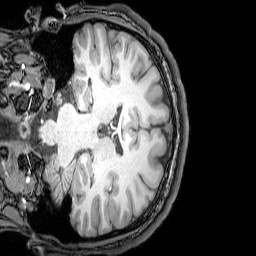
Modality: T1w
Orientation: coronal
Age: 22
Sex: male
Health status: healthy
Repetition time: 0.081 s
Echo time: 0.037 s